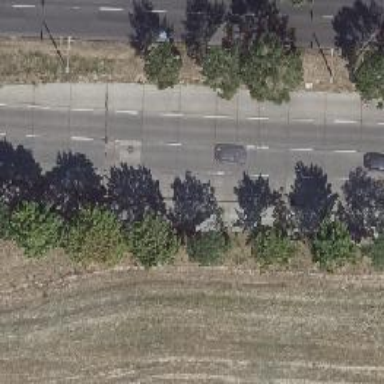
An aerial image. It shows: Avenue lined with broadleaved deciduous trees.